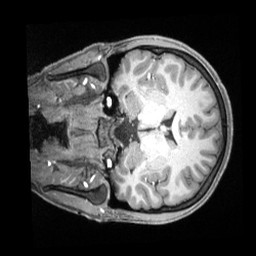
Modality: T1w
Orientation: coronal
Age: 19
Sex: female
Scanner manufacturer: siemens
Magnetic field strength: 3 T
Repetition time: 2.4 s
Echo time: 0.00226 s